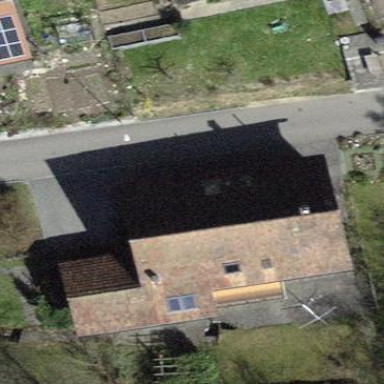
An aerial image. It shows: Building with tiled roof.